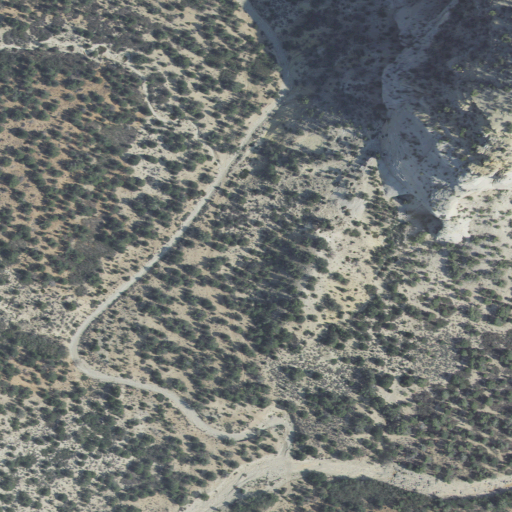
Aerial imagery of valley in Utah named Fourmile Hollow containing shrub, evergreen forest, and barren land